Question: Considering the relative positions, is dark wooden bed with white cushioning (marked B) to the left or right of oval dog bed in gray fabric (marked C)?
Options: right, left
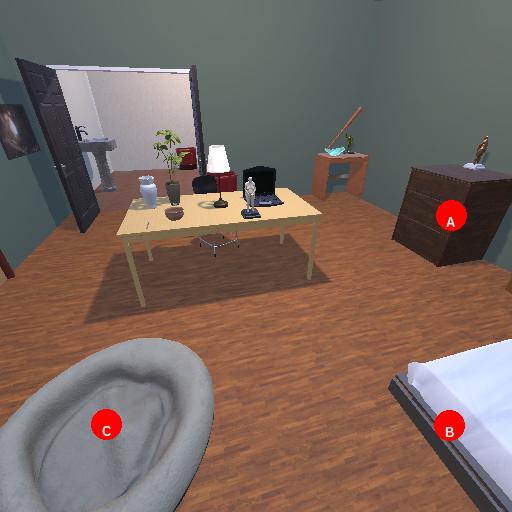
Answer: right